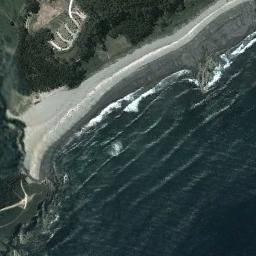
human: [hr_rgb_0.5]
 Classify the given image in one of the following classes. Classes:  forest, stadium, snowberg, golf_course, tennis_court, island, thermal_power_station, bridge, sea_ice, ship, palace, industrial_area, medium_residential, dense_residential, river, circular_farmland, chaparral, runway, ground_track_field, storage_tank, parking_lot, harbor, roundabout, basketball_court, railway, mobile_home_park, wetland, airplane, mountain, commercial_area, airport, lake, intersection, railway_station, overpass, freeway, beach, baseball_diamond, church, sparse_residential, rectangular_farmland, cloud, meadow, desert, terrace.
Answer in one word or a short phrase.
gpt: beach